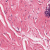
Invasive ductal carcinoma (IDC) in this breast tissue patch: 0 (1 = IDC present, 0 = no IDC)